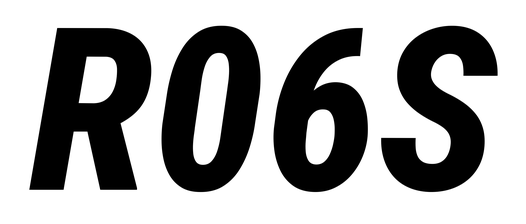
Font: Roboto-Italic_Condensed_ExtraBold_Italic